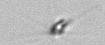
Label: Calciopappus